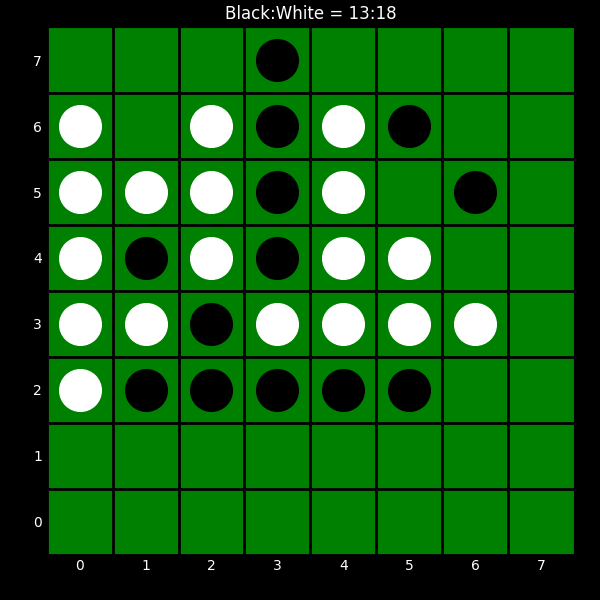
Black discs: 13
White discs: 18